Question: I have used group validations of jquery validations to validate phone number which contains 3 textbox. My code will display single validation error for 3 textbox. But if validation error occurs then textbox position is changing. Following is my code
'''
<!DOCTYPE html>
<html>
<head>
<script src="http://code.jquery.com/jquery-1.9.1.js"></script>
<script src="http://code.jquery.com/ui/1.10.3/jquery-ui.js"></script>
<script type="text/javascript" src="jquery_validation.js"></script>
<style>
.error{
color: hsl(0, 100%, 50%);
float: left;
font: 10px/17px "Lato Reg",arial;
width: 50%;
}
.sm_input{width:20%!important;margin-right: 3%;}
.mid_input{width:36%!important;}
</style>
<script>
$(document).ready(function() {
$("#form1").validate({
groups: {
phoneNumber: "phone_no_1 phone_no_2 phone_no_3"
},
rules: {
'phone_no_1': {
required: true,
minlength: 3,
maxlength: 3,
number: true
},
'phone_no_2': {
required: true,
minlength: 3,
maxlength: 3,
number: true
},
'phone_no_3': {
required: true,
minlength: 4,
maxlength: 4,
number: true
}
},
errorPlacement: function(error, element) {
if (element.attr("name") == "phone_no_1"
|| element.attr("name") == "phone_no_2" || element.attr("name") == "phone_no_3")
error.insertAfter("#phone_no");
else
error.insertAfter(element);
}
});
});
</script>
</head>
<body>
<form id="form1">
<label>Phone Number</label>
<input type="text" class="sm_input" name="phone_no_1" id="phone_no_1" maxlength="3" size="3" tabIndex=1> <input type="text" class="sm_input" name="phone_no_2" id="phone_no_2" maxlength="3" size="3" tabindex=1 > <input type="text" class="mid_input" name="phone_no_3" id="phone_no_3" maxlength="4" size="4" tabindex=3 >
<label id="phone_no"></label>
<div class="clear"></div>
</form>
</body>
</html>
'''
This is what happens when error occurs
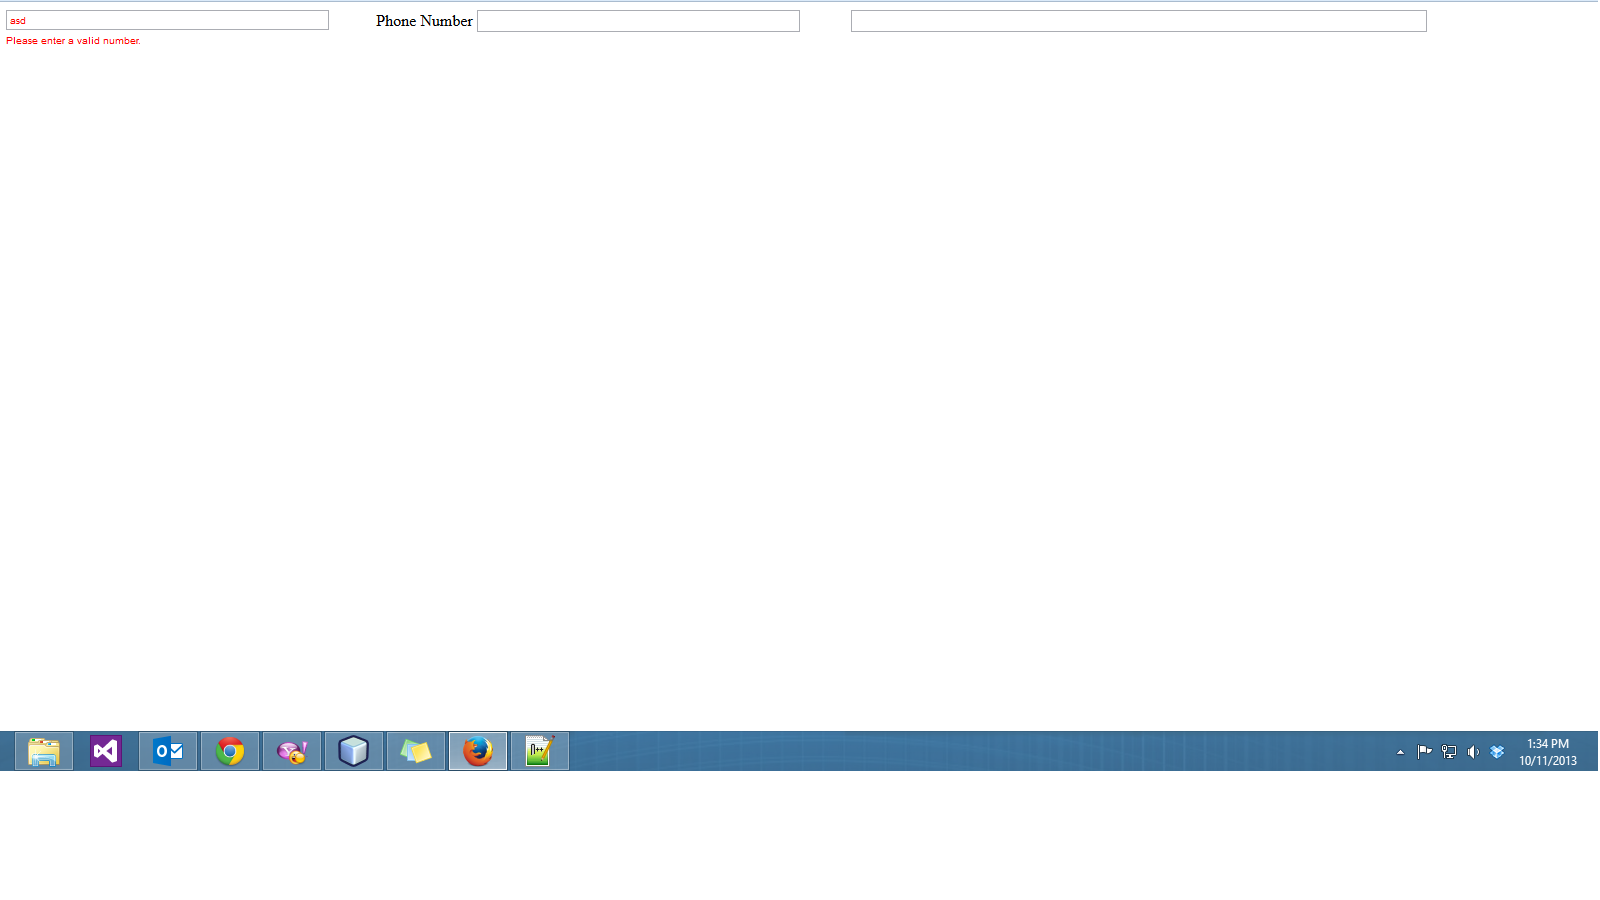
Answer: <URL> is the solution which i guess suits your problem.
'''
you just have to float text and labels boxes using float:left;
<label style="float:left;">Phone Number</label>
'''
add 'float: left' to input classes also.
'''
.sm_input{width:20%!important;margin-right: 3%;float:left;}
.mid_input{width:36%!important;float:left;}
'''